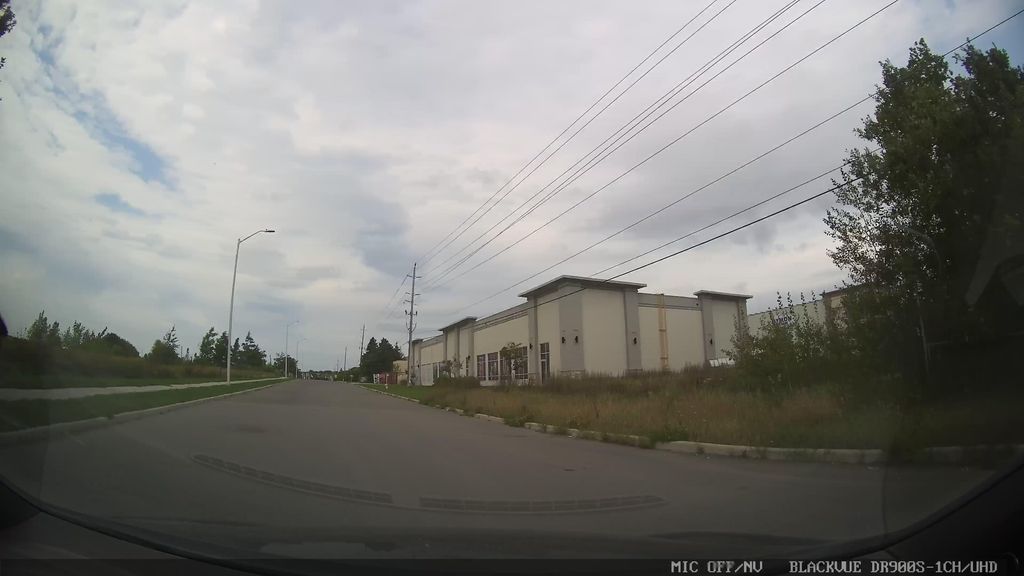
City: ottawa-gatineau